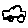
Label: car